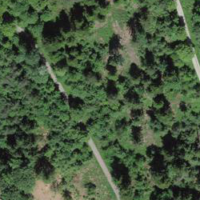
EUNIS habitat code: 43
Species observed at this site:
Pteridium aquilinum
Oxalis acetosella
Sorbus aucuparia